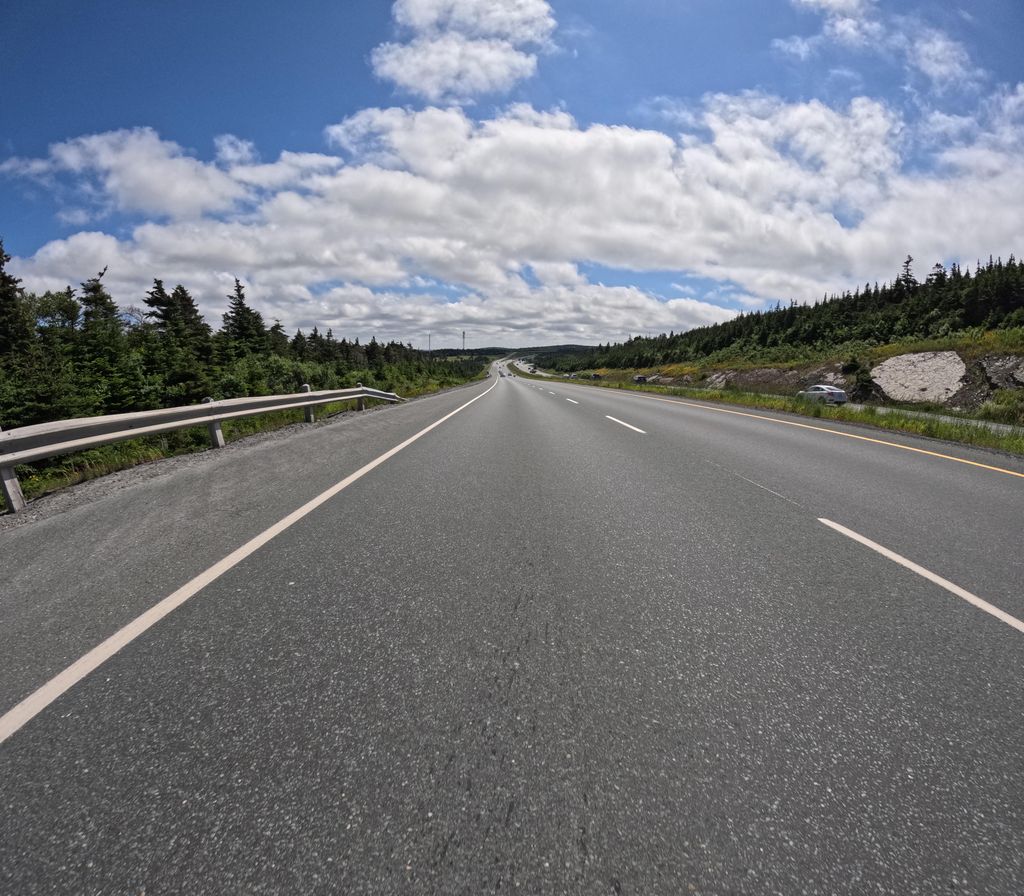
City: st_johns